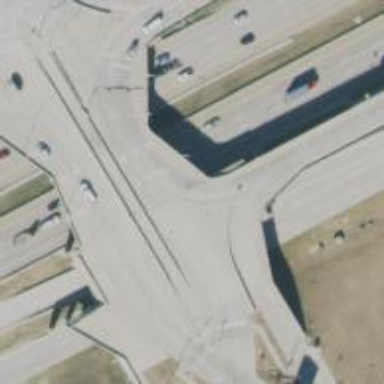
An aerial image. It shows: Secondary link road on bridge at diverging diamond interchange (DDI).